Question: I'm creating a custom 'layout' for a 'WebSphere Portal' theme.
I'd like to have 2 rows, each row having 2 'portlet' containers beside eachother, each occupying 50% of screen width.
When portlets are added to the containers I'd like them to follow a column order.
Anyone any experience with layouts in 'websphere portal'?
'''
<div class="hiddenWidgetsDiv">
<!-- widgets in this container are hidden in the UI by default -->
<div class="component-container hiddenWidgetsContainer ibmDndRow wpthemeCol12of12 wpthemeFull" name="ibmHiddenWidgets"></div>
<div style="clear:both"></div>
</div>
<div class="wpthemeRow">
<div>
<div class="component-container wpthemeCol ibmDndColumn wpthemeCol6of12" name="headline1"></div>
</div>
<div>
<div class="component-container wpthemeCol ibmDndColumn wpthemeCol6of12" name="headline2"></div>
</div>
</div>
<div class="wpthemeRow">
<div>
<div class="component-container wpthemeCol ibmDndColumn wpthemeCol6of12" name="headline3"></div>
</div>
<div>
<div class="component-container wpthemeCol ibmDndColumn wpthemeCol6of12" name="headline4"></div>
</div>
</div>
'''
But markup results in this layout, which looks very odd ..

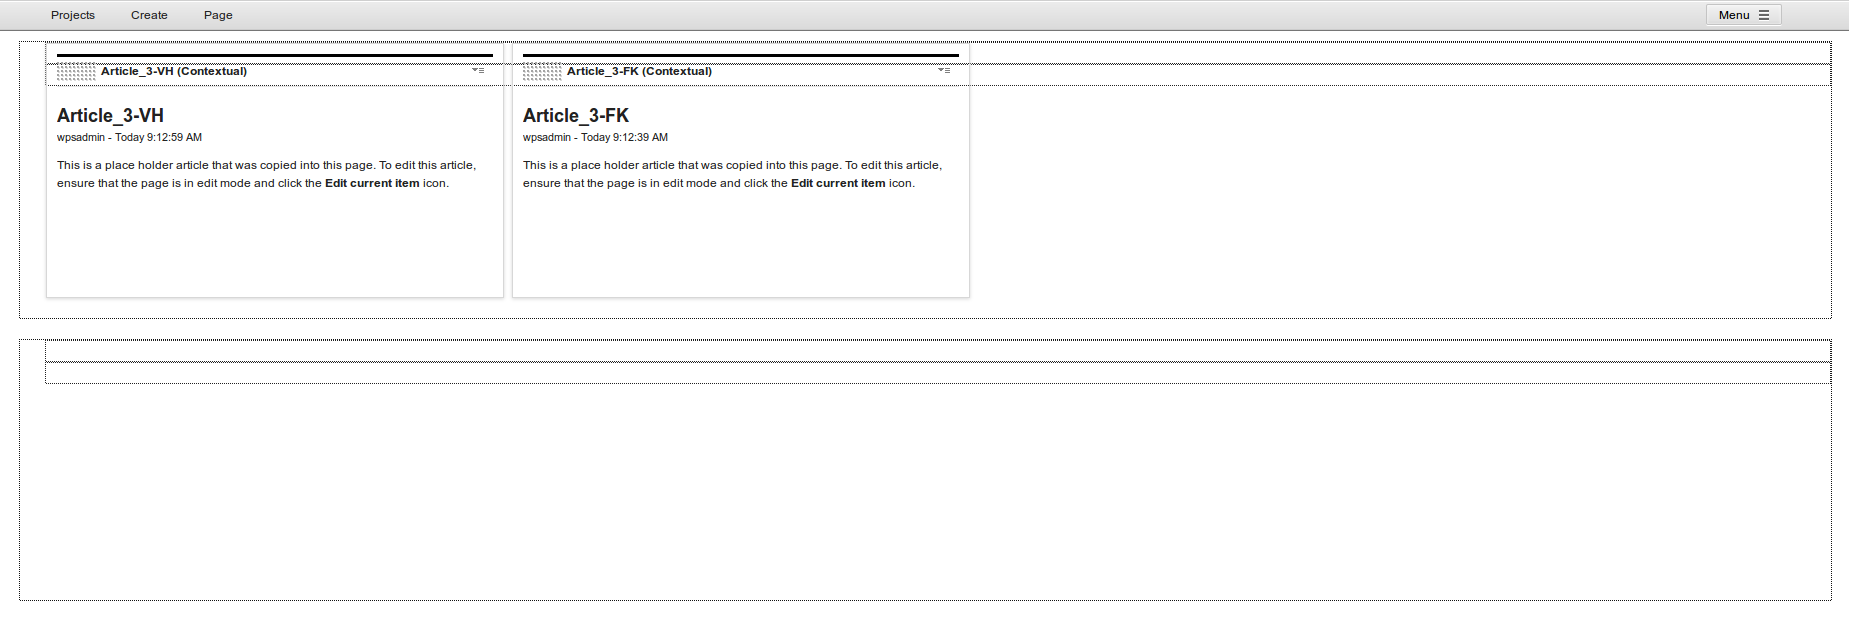
Answer: This is what I went for in the end ..
'''
<style>
.container {
width: 100%;
height: auto;
margin: 0 auto;
padding-top: 35px;
position: relative;
}
.gridBlock, .gridBlock2 {
width: 49%;
height: 200px;
padding: 0px;
position: relative;
display: inline-block;
overflow: hidden;
}
.gridBlock {
margin: 2px;
}
.gridBlock2 {
margin: 3px, 0;
float: right;
}
</style>
<div class="hiddenWidgetsDiv">
<!-- widgets in this container are hidden in the UI by default -->
<div class="component-container hiddenWidgetsContainer ibmDndRow wpthemeCol12of12 wpthemeFull" name="ibmHiddenWidgets"></div>
<div style="clear:both"></div>
</div>
<div class="component-container wpthemeRow ibmDndRow" name="headline"></div>
<div class="container">
<div class="component-container wpthemeCol ibmDndColumn gridBlock" name="secondary"></div>
<div class="component-container wpthemeCol ibmDndColumn gridBlock2" name="ibmMainContainer"></div>
<div class="component-container wpthemeCol ibmDndColumn gridBlock" name="secondary2"></div>
<div class="component-container wpthemeCol ibmDndColumn gridBlock2" name="ibmMainContainer2"></div>
</div>
'''